Question: Good day.
I am trying to create a conference abstract submission using a rmarkdown file which exports to a word document. I am trying to find a way to insert a blank line in the outputted word document. I have found that a line break can be inserted by adding two blank spaces at the end of a markdown file, however, this trick does not work when you simply want a blank line. Below is example code
'''
---
title: "HERE IS THE TITLE OF MY ABSTRACT"
output:
word_document:
reference_docx: draft-styles.docx
---
'''{r setup, include=FALSE}
knitr::opts_chunk$set(echo = TRUE)
'''
'''{r, include=FALSE, cache=FALSE, echo=FALSE}
library(rmarkdown)
'''
Authors: John H. Curry^1^, Kathy S. James^1^, Patrick S. Curry^1^
Affiliations: ^1^University of Somewhere
*Presenting author information*
Name: John H. Curry
Email: curry@umed.edu
Affiliation details: Kinesiology, University of Somewhere, Ottawa, Canada
*Coauthor #2*
Name: Kathy S. James
Email: james@umed.edu
Affiliation details: Kinesiology, University of Somewhere, Ottawa, Canada
*Coauthor #3*
Name: Patrick S. Curry
Email: curry2@umed.edu
Affiliation details: Kinesiology, University of Somewhere, Ottawa, Canada
## Introduction
Here is where I write my introduction....
## Methods
Here is where I write my methods
## Results
Here is where I write my results...
## Discussion
Here is where I write my discussion
'''
When I knit the document, sadly its a little clustered. Below I've added a picture with the current output (left) and what I would like it to look like (right).

I have read through forums and I have yet to see a solution for this when using a word document. I would appreciate any suggestions.
Thank you
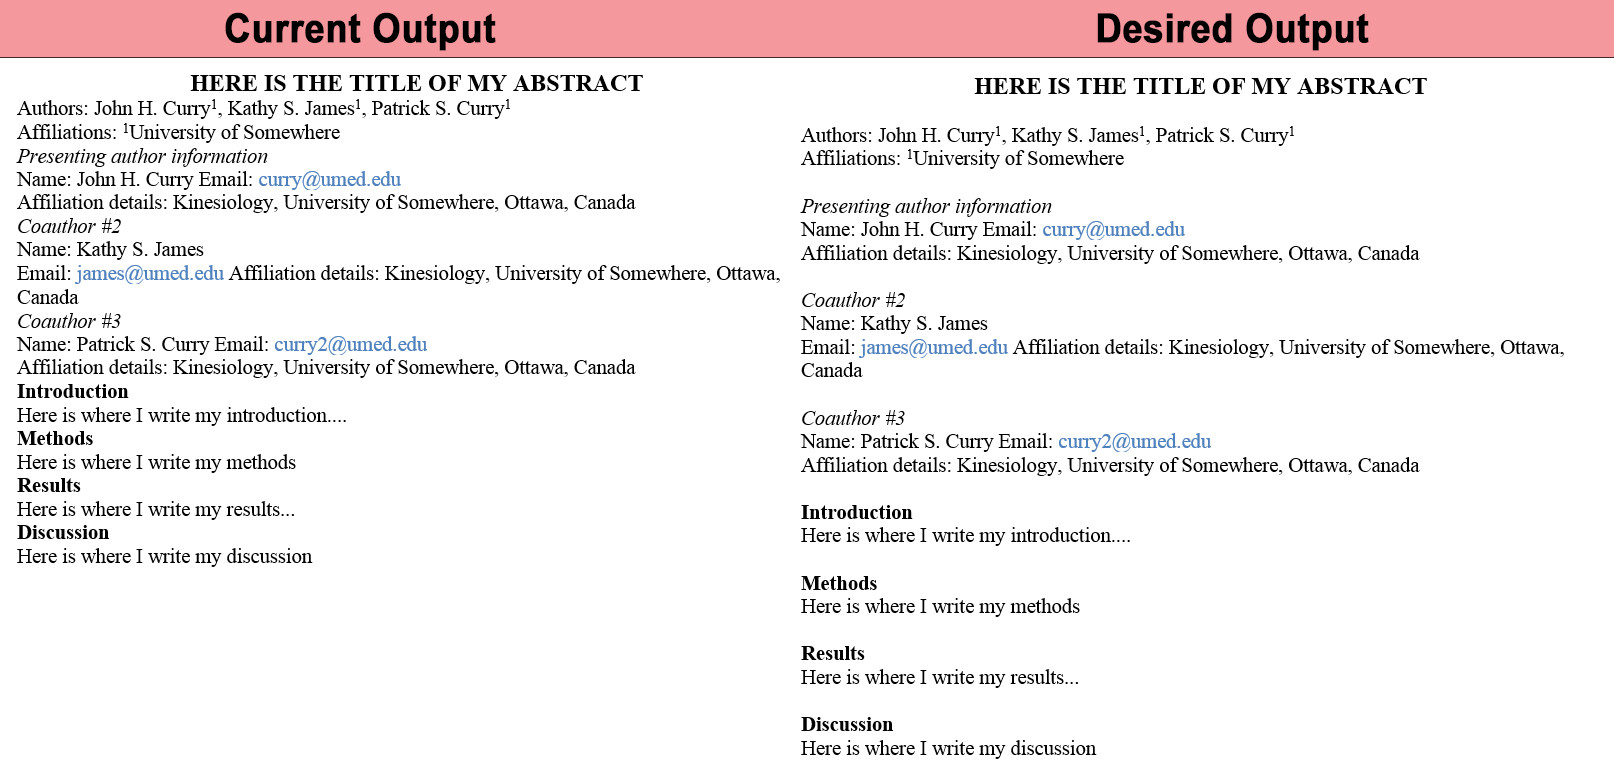
Answer: you can use '
ewline' in the Rmd file as follows:
'''
---
title: "HERE IS THE TITLE OF MY ABSTRACT"
output:
word_document
---
'''{r setup, include=FALSE}
knitr::opts_chunk$set(echo = TRUE)
'''
'''{r, include=FALSE, cache=FALSE, echo=FALSE}
library(rmarkdown)
'''
Authors: John H. Curry^1^, Kathy S. James^1^, Patrick S. Curry^1^
Affiliations: ^1^University of Somewhere
ewline
*Presenting author information*
Name: John H. Curry
Email: curry@umed.edu
Affiliation details: Kinesiology, University of Somewhere, Ottawa, Canada
ewline
*Coauthor #2*
Name: Kathy S. James
Email: james@umed.edu
Affiliation details: Kinesiology, University of Somewhere, Ottawa, Canada
ewline
*Coauthor #3*
Name: Patrick S. Curry
Email: curry2@umed.edu
Affiliation details: Kinesiology, University of Somewhere, Ottawa, Canada
ewline
## Introduction
Here is where I write my introduction....
ewline
## Methods
Here is where I write my methods
ewline
## Results
Here is where I write my results...
ewline
## Discussion
Here is where I write my discussion
'''
In case you are going to ask next, newpage is slightly harder. You will need to create a new style in word for Heading 5 (for e.g.) which auto starts on a new page and in your Rmd file you will use heading 5 as your new line. there are quite a number of resources online regarding this though.